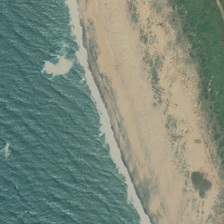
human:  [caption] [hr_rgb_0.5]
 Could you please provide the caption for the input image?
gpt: the ground is brown and the water is green .

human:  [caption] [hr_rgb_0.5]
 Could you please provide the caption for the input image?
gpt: yellow beach is between a piece of light blue ocean and green trees .

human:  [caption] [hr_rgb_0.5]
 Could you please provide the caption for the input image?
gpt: this is a beach and the water is beautiful .

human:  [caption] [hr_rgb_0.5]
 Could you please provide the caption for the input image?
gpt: yellow beach is between a piece of light blue ocean and green trees .

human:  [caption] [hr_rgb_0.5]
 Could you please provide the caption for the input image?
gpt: this is a beach and the water is beautiful .